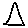
Label: triangle